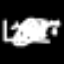
Label: palm tree